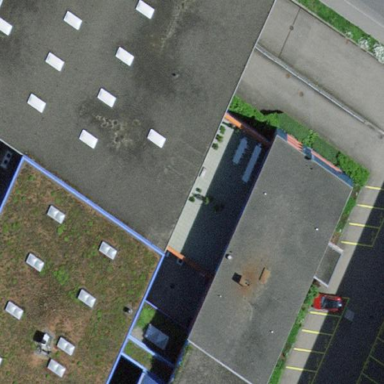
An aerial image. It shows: Industrial building.